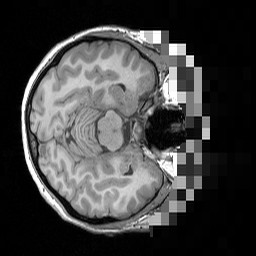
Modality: T1w
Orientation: axial
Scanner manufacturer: siemens
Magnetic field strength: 3 T
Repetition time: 1.5 s
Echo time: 0.00291 s